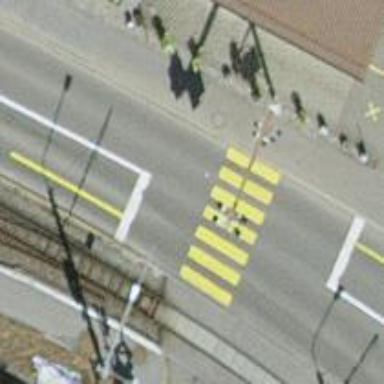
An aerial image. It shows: Marked crossing on footway.